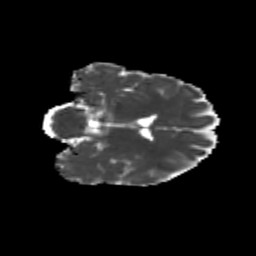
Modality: MD
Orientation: coronal
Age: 24
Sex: male
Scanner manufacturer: siemens
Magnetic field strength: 3 T
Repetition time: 3.5 s
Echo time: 0.104 s